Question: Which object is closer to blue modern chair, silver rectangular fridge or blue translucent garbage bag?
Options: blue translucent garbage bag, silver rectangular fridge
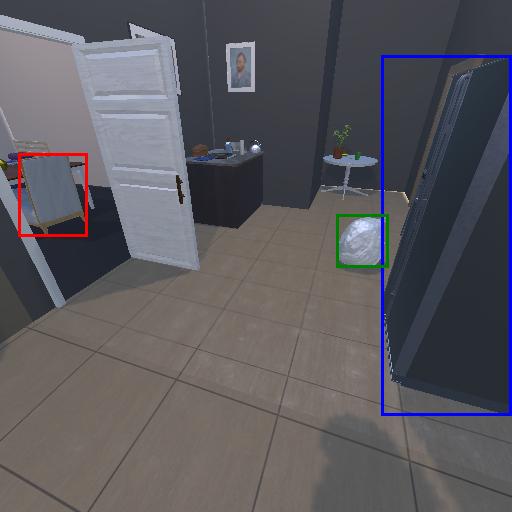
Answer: blue translucent garbage bag